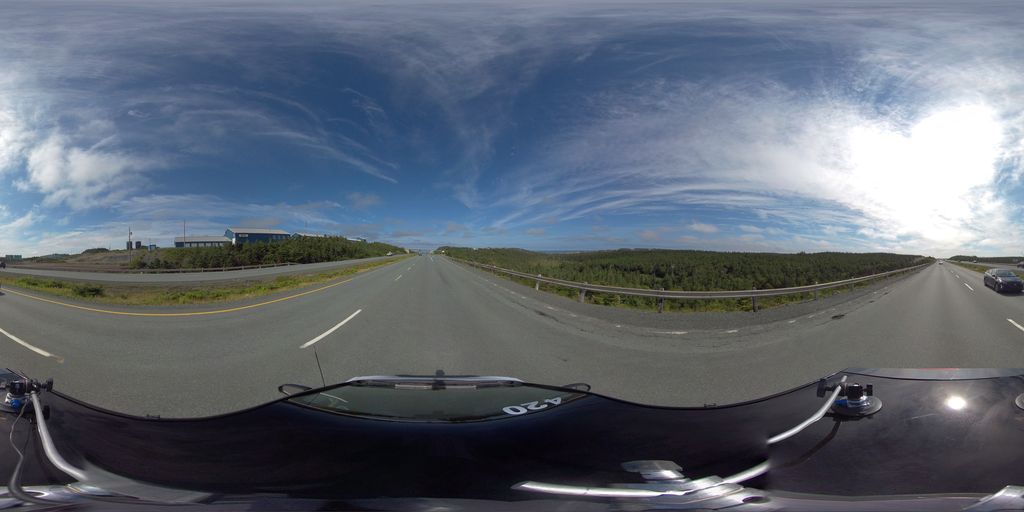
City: st_johns